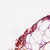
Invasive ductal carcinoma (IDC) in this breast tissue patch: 0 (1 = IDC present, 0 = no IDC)